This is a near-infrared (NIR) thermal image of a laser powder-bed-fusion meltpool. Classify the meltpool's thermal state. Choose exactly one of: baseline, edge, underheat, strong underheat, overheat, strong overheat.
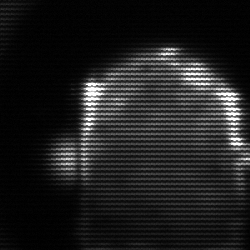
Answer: baseline